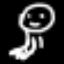
Label: frog